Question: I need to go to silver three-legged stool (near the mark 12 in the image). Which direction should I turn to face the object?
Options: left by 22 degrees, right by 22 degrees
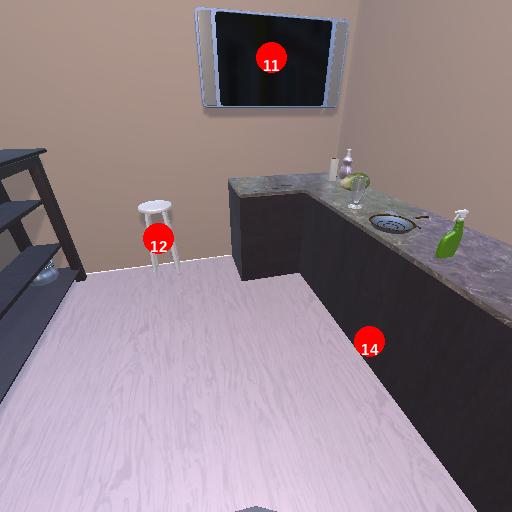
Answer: left by 22 degrees